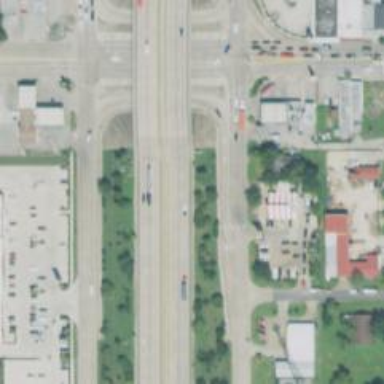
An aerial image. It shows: Secondary road with frontage road alongside.